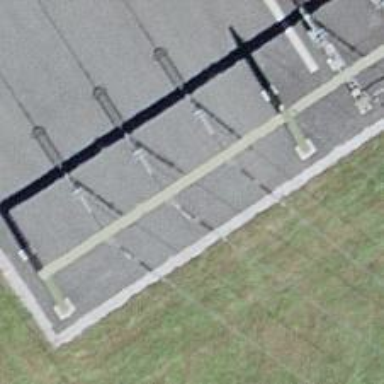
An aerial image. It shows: Insulator used in power equipment.